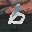
Label: 6